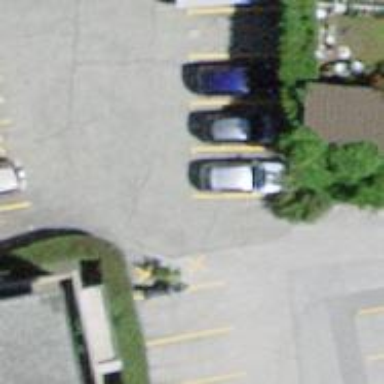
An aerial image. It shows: Road serving as parking aisle.